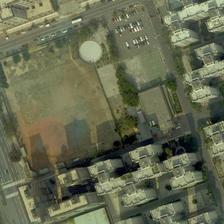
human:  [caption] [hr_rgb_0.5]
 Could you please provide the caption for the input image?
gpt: the structure of each building in this district is the same, with parking lot and green space downstairs .

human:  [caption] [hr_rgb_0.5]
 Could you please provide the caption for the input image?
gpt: a baseball field and a parking lot are surrounded by many buildings and a road .

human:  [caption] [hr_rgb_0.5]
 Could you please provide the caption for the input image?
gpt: a parking lot with two basketball fields next to it is surrounded by many buildings .

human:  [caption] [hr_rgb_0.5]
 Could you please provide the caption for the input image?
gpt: many buildings and two roads are around a baseball field and a parking lot .

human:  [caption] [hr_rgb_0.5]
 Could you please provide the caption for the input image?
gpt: a baseball field and a parking lot are surrounded by many buildings and a road .